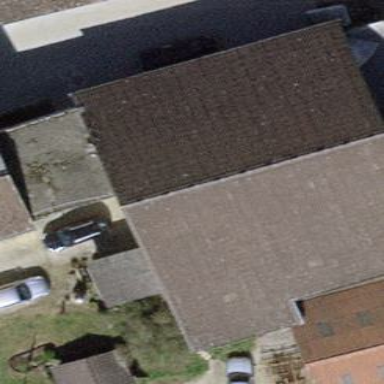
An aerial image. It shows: Building with gabled roof covered in rosybrown roof tiles. The roof is oriented across the building.